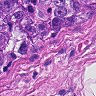
Metastatic tissue present: yes